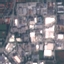
Label: Industrial